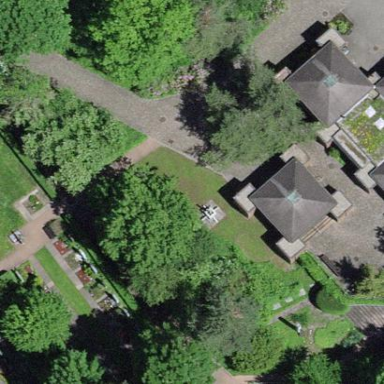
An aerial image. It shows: Grave yard.